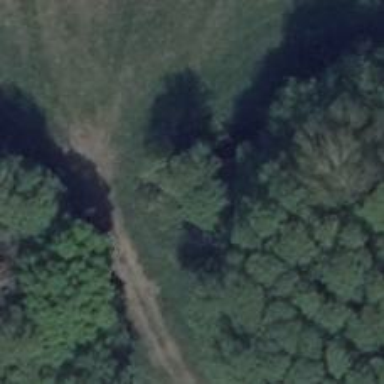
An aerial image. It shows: Hunting stand.